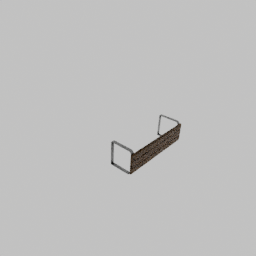
Label: furniture